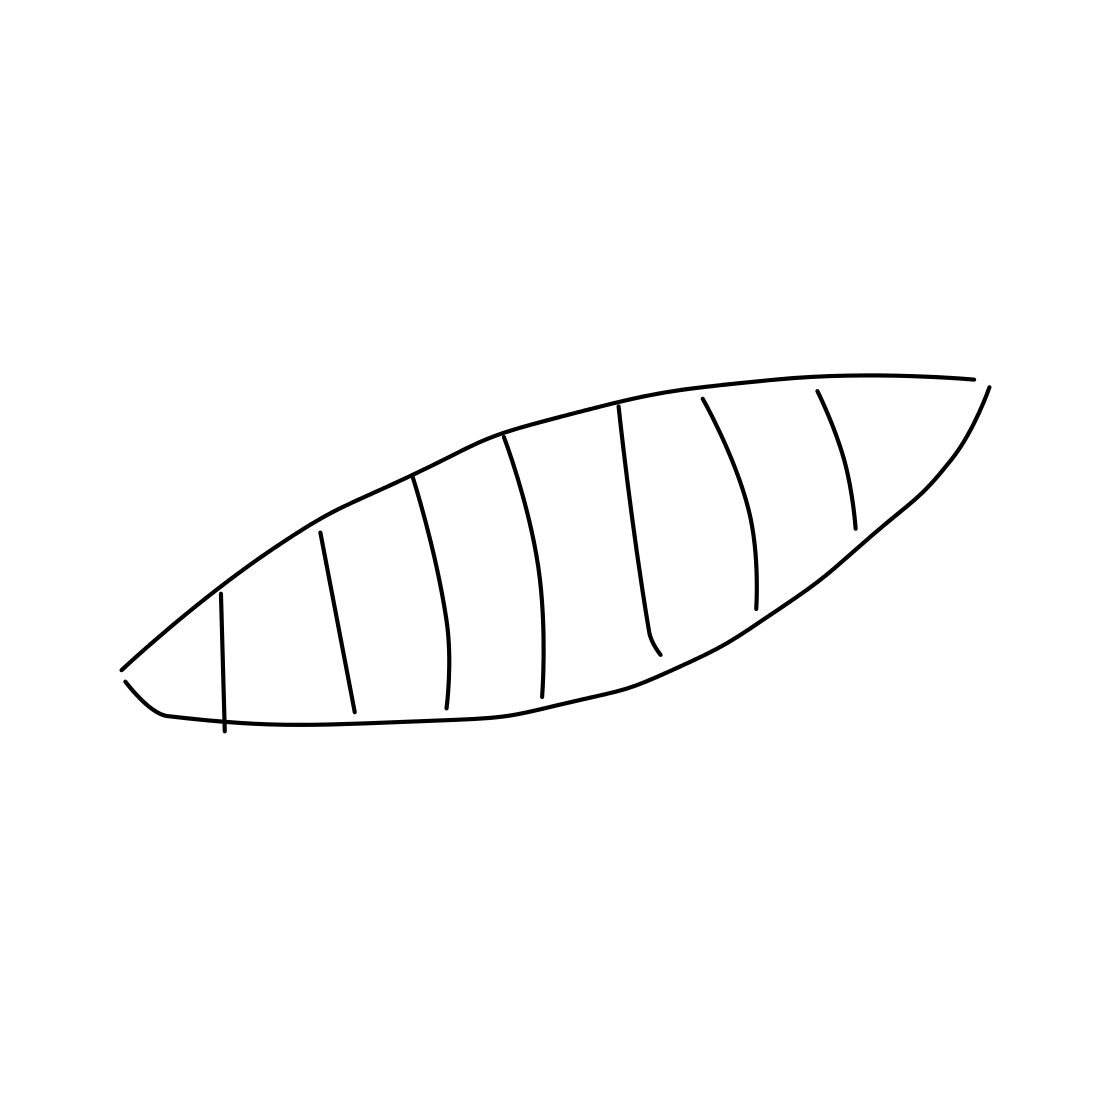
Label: canoe